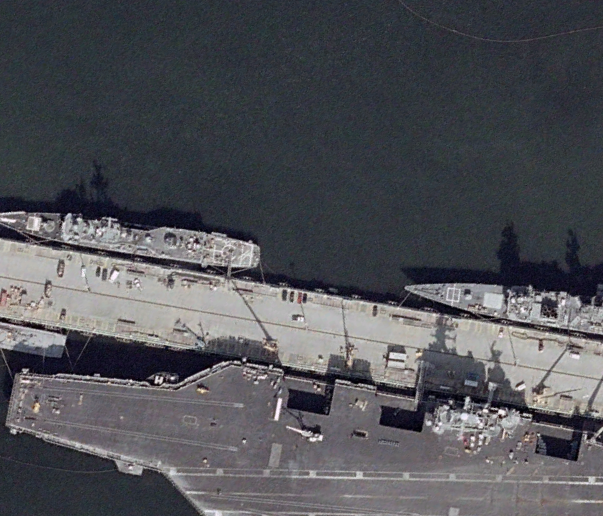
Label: aircraft_carrier